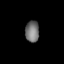
Tissue: lung
Cell type: Endothelial cells
Senescence score: 0.6529
Nuclear area (px): 286
Mean DAPI intensity: 114.608